Question: How to set the grid/text colour of an asp:chart?
I'm refering to the colour of the gridlines and the colour of the text on the x and y axis?
Basically I want the black grid and black text below to be shown as white.

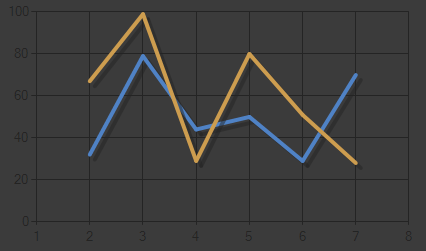
Answer: In your 'ChartArea' you need to set the X and Y axis colors:
'''
<ChartAreas>
<asp:ChartArea Name="ChartArea1" >
<AxisY>
<MajorGrid LineColor="White" />
<MajorTickMark LineColor="White" />
<LabelStyle ForeColor="White" />
</AxisY>
<AxisX>
<MajorGrid LineColor="White" />
<MajorTickMark LineColor="White" />
<LabelStyle ForeColor="White" />
</AxisX>
</asp:ChartArea>
</ChartAreas>
'''
There are options for 'MajorGrid', 'MinorGrid' and 'StripLines'. The 'LabelStyle' sets your text.